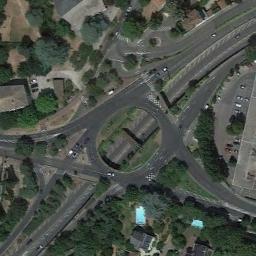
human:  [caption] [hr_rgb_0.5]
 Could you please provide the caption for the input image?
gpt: The roundabout is next to buildings and trees .

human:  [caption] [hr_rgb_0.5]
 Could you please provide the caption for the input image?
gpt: The roundabout with some exits and entrances is surrounded by some buildings and lots of trees and a parking lot is next to the roundabout .

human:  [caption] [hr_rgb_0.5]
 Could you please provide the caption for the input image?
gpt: There are several moving vehicles on the road at the roundabout  There are some buildings with swimming pools and some trees around the roundabout  Many cars are parked in the open space beside the roundabout .

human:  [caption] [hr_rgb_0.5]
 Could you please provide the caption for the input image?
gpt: There are many trees around the roundabout .

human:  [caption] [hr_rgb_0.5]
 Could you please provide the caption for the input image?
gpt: There are many green bushes around the roundabout .